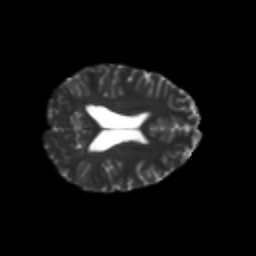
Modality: T2w
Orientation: axial
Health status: healthy
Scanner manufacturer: philips
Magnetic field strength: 3 T
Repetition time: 6.964 s
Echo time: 0.092 s